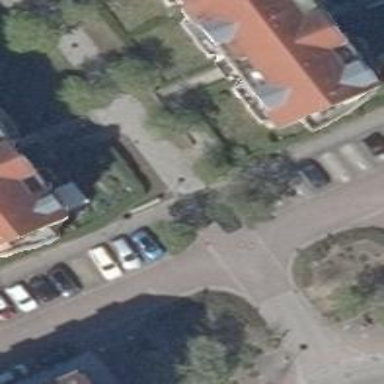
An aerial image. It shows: Living street.